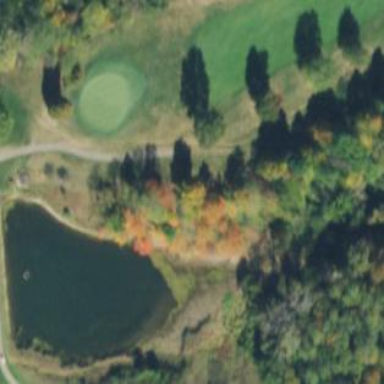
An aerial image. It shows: Water hazard in golf course. The hazard is natural water feature.